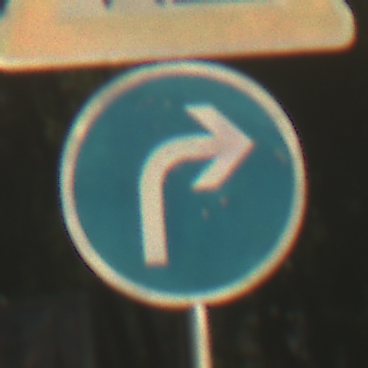
Verkehrszeichen: VorgeschriebeneFahrtrichtungRechts
Zusatzzeichen oben: Arbeitsstelle
Umgebung: Outdoor, Suburban
Tageszeit: SunriseSunset
Wetter: Clear
Licht: Natural
Jahreszeit: NotSpecified
Kontrast: HighContrast